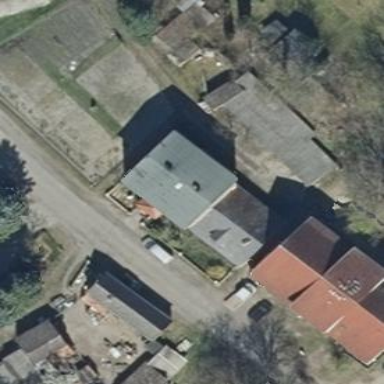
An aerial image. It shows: Residential building with gabled roof oriented along the building.